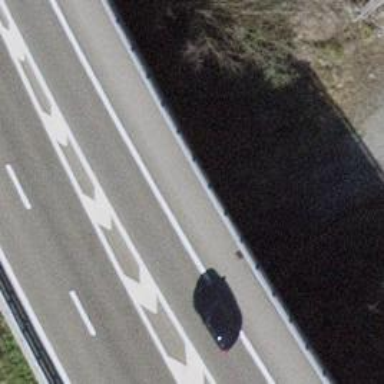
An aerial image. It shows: Bridge with asphalt surface on motorway link.